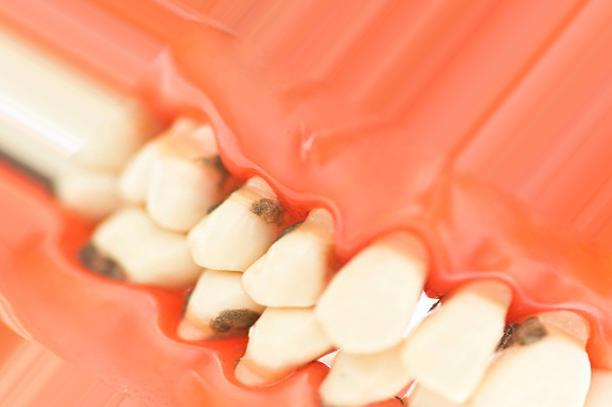
Condition: Caries